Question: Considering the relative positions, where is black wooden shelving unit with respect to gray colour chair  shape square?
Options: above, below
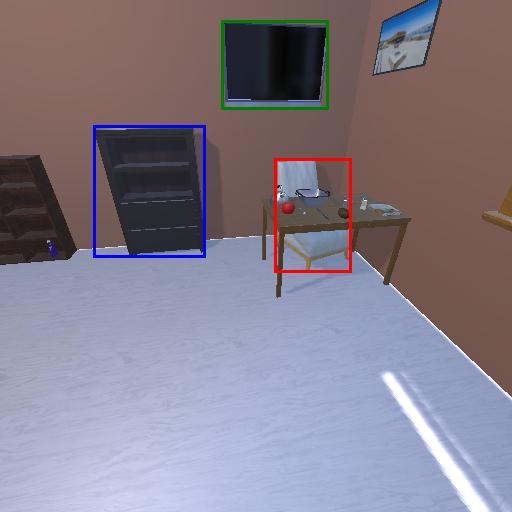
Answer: above